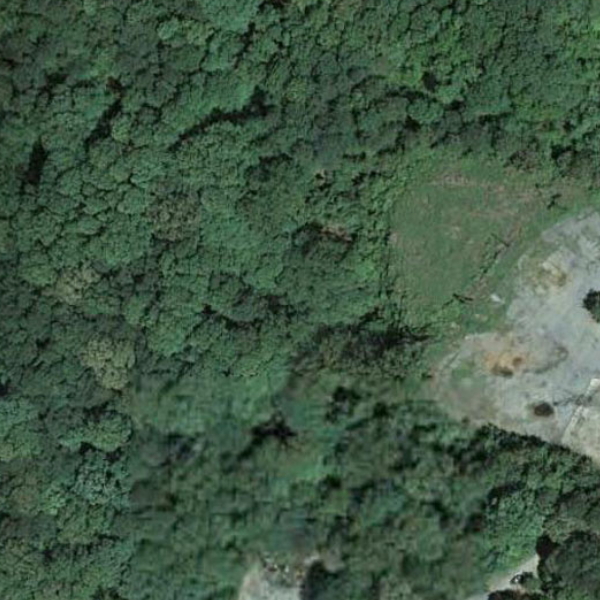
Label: Forest